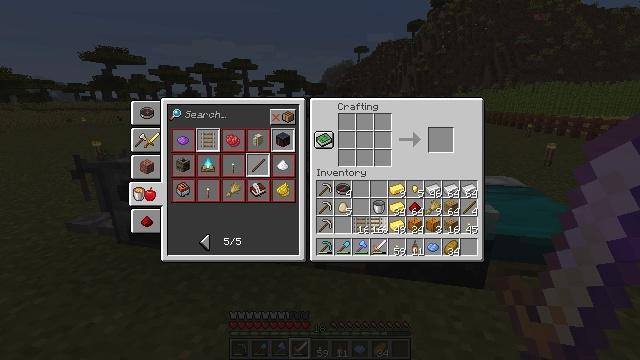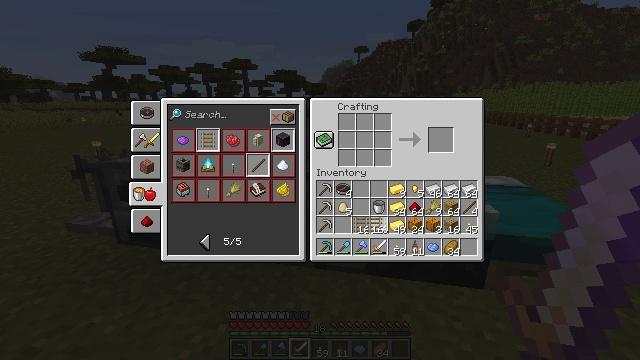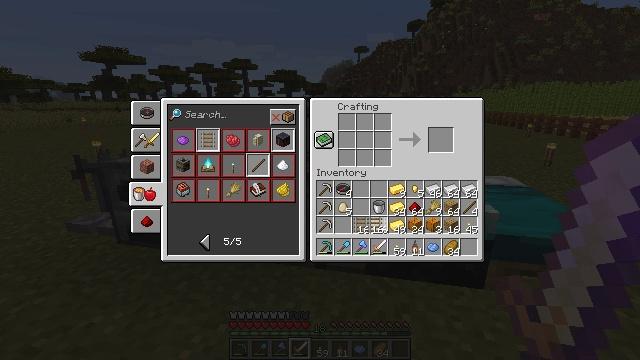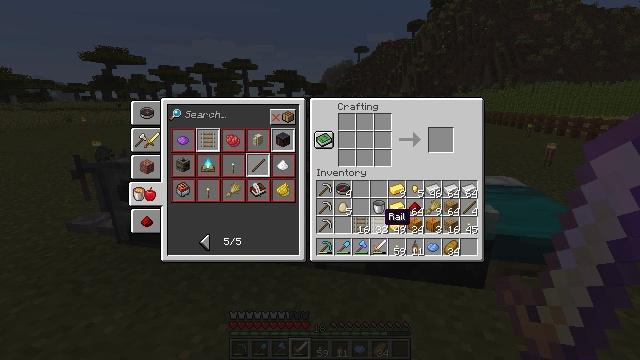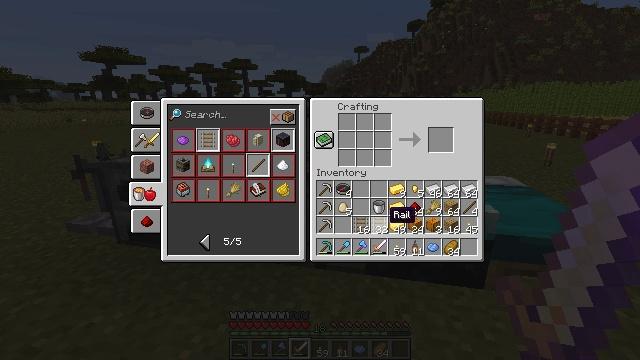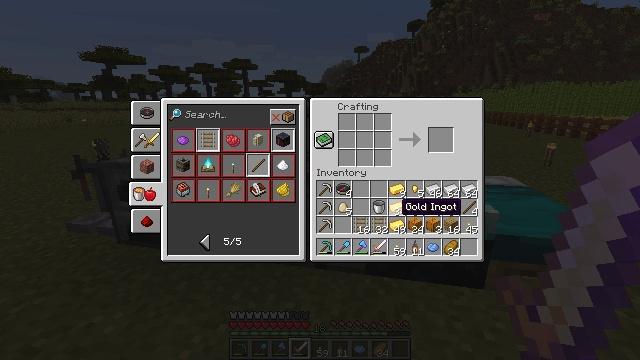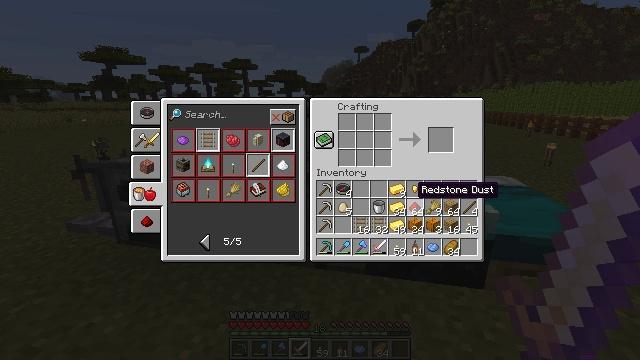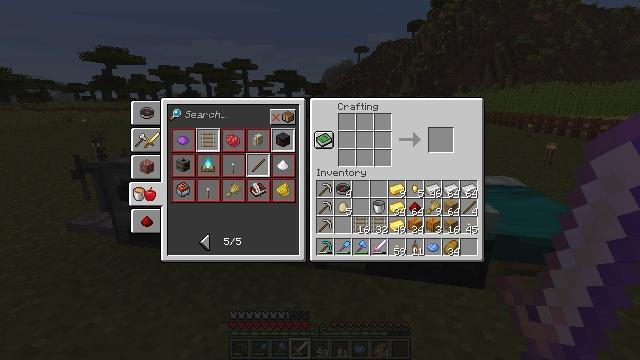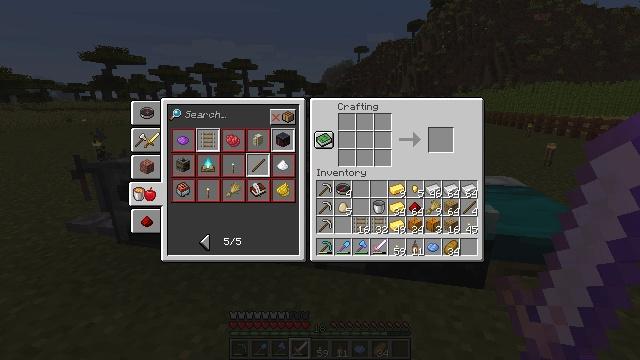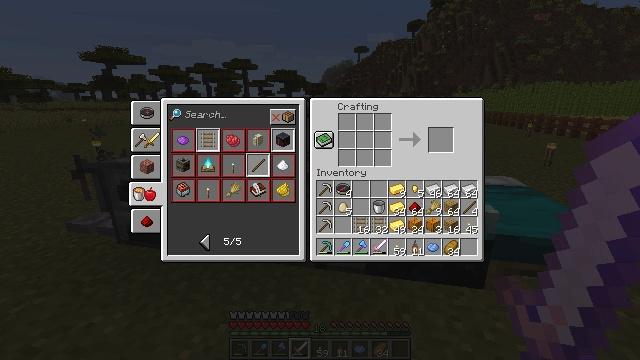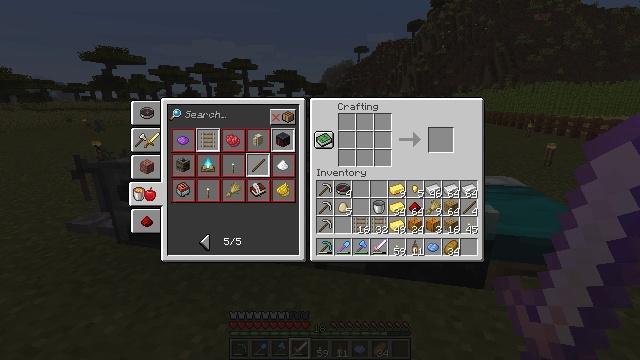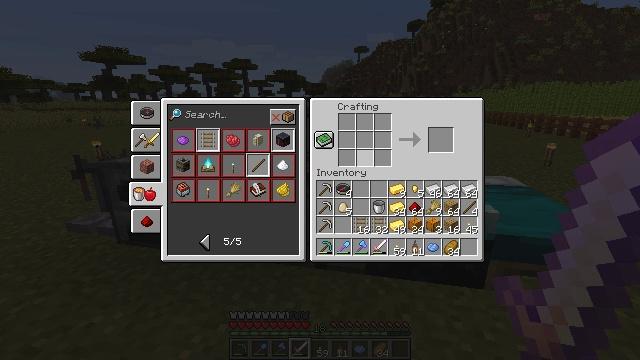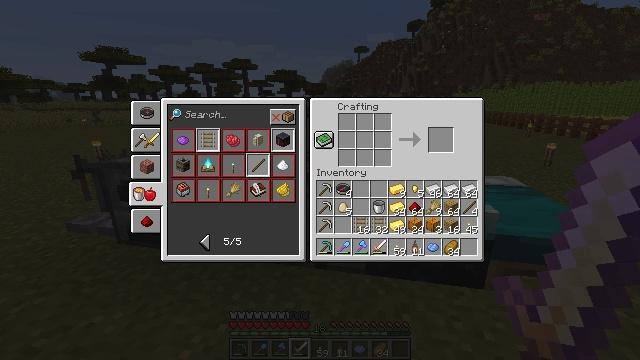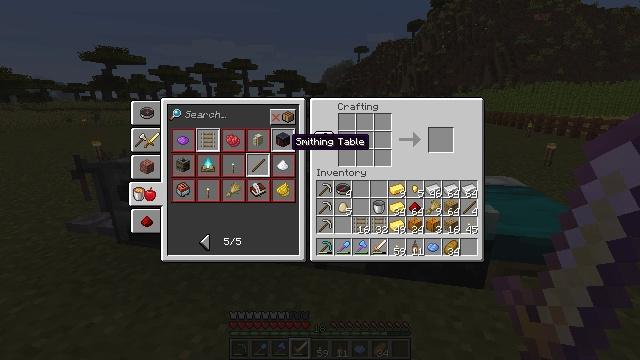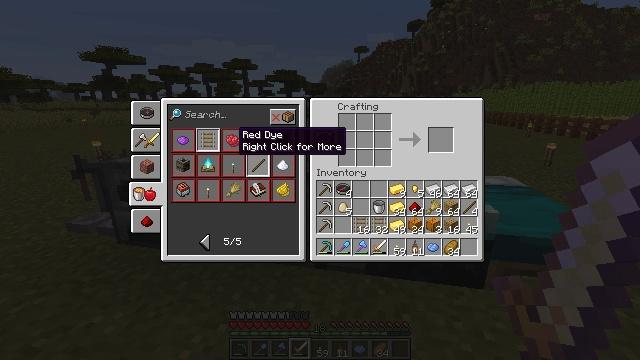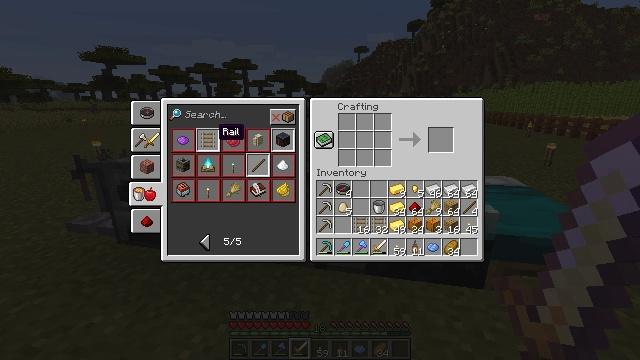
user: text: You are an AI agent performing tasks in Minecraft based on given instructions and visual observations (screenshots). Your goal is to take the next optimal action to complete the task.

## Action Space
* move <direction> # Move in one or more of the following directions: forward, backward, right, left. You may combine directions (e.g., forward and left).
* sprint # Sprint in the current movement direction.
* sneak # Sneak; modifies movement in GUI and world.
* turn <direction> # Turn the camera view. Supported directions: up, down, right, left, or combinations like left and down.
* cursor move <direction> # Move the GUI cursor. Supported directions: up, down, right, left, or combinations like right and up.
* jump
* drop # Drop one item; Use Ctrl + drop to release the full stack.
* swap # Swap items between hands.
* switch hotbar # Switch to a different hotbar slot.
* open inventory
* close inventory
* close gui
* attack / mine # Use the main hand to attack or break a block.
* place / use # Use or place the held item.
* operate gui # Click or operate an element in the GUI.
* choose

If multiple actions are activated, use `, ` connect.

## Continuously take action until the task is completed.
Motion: motion action
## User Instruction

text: Craft a set of rails using iron ingots and a stick.
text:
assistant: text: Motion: operate gui
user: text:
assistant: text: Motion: operate gui
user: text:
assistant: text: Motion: no_op
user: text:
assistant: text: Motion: no_op
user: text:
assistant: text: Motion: cursor move right and up
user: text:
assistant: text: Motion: cursor move right and up
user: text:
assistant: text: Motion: cursor move right and up
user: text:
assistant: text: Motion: cursor move up
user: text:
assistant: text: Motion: no_op
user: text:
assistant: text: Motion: cursor move left
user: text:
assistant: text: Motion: cursor move left
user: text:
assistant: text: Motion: cursor move left
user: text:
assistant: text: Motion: cursor move left
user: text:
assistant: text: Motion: cursor move left and up
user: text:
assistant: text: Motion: cursor move left
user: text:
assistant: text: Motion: no_op
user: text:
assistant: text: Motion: no_op
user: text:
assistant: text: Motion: no_op
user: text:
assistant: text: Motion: operate gui
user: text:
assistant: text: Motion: operate gui
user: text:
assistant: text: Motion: operate gui
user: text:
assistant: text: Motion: no_op
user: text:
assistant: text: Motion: cursor move right
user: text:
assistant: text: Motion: cursor move right
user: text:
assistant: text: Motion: cursor move right
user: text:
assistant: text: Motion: cursor move right
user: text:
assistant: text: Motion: no_op
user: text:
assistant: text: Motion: cursor move right
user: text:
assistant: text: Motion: cursor move right
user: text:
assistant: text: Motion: cursor move right